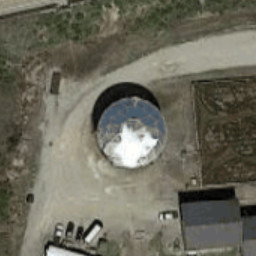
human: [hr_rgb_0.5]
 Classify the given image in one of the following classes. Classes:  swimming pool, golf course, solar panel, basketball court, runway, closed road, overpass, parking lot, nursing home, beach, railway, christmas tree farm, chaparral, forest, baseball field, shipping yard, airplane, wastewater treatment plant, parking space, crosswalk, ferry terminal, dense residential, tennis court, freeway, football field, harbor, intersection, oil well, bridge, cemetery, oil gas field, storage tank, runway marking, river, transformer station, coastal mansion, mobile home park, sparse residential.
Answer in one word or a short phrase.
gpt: storage tank